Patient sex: M
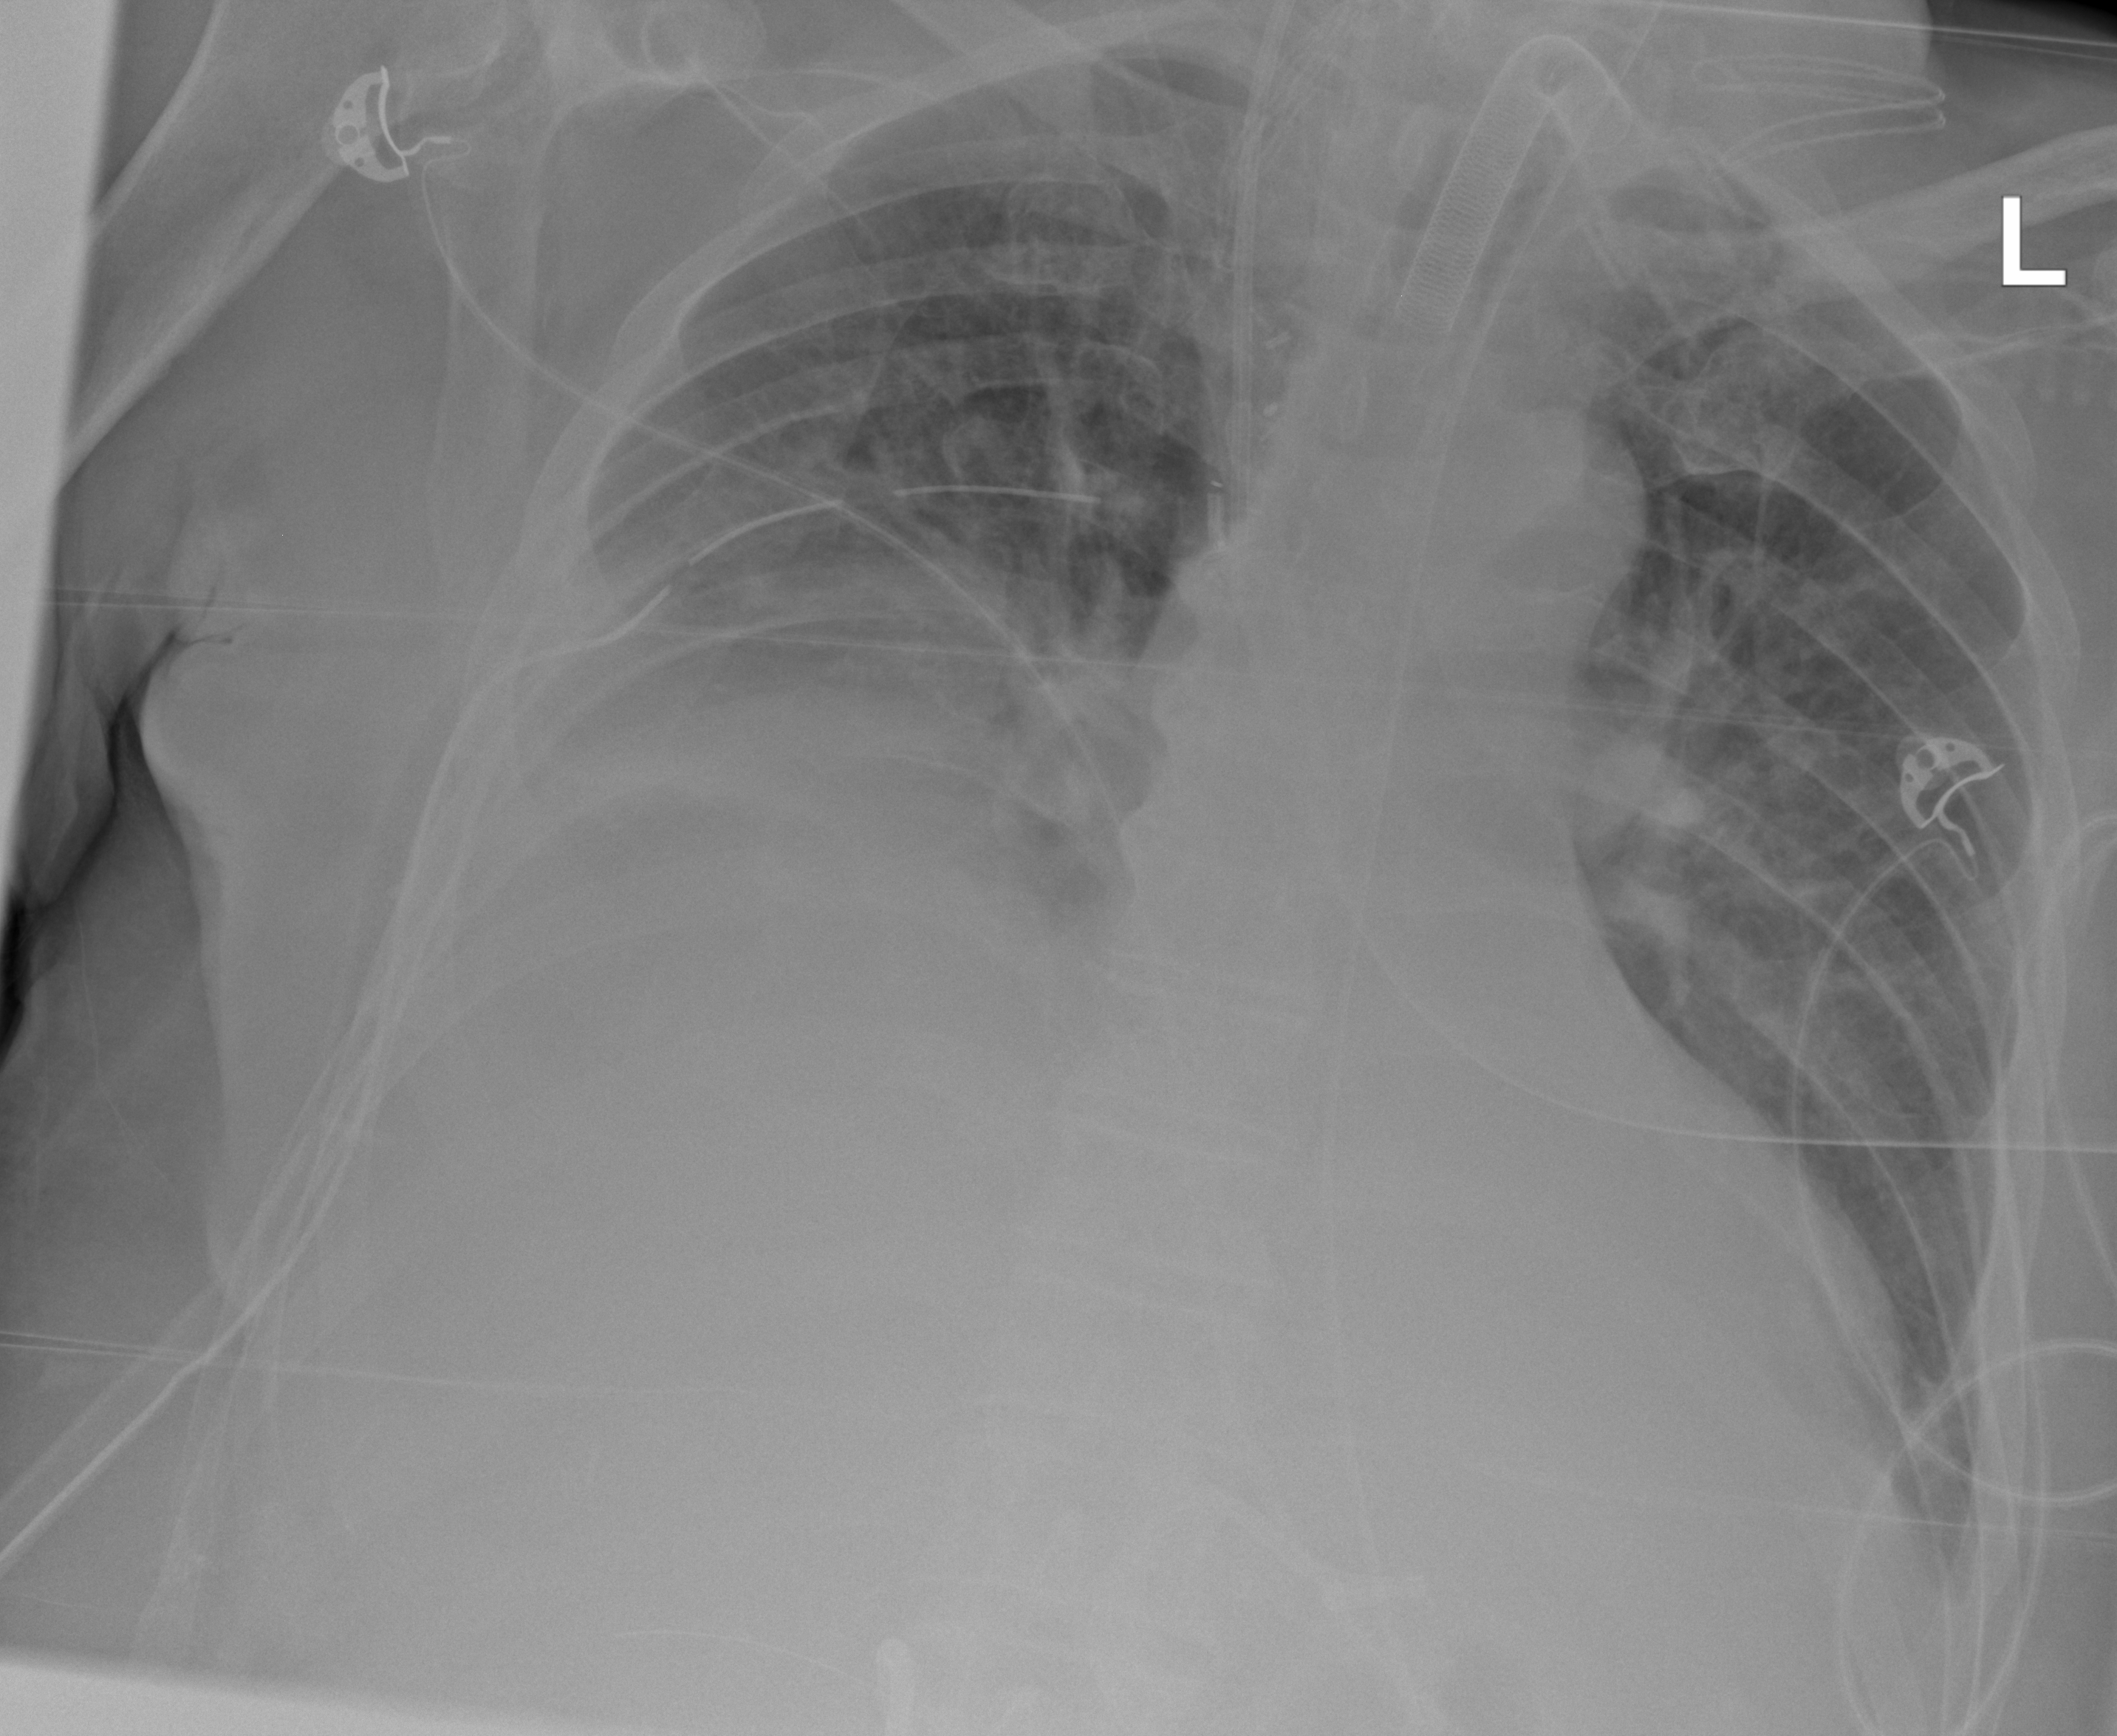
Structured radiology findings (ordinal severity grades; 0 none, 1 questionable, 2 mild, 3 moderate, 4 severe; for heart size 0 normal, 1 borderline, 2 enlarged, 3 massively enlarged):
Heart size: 1
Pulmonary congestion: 2
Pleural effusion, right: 3
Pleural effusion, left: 2
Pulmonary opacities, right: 2
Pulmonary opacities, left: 2
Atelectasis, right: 3
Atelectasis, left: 2